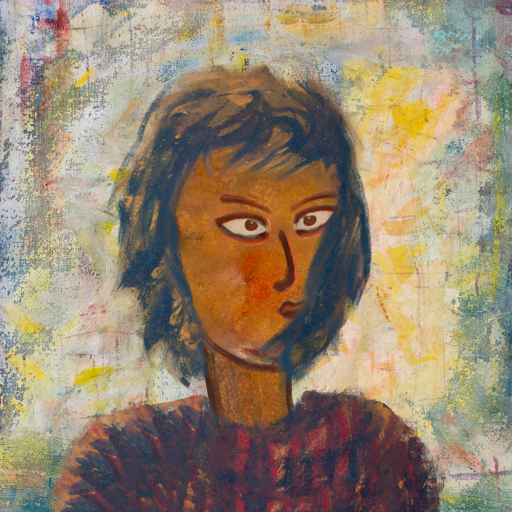
Background: Irani, Head And Neck Side: Pipe, Face Side: Roy_Bahadur, Bust: In_The_Sun, Hair Side: In_The_Sun, Head Accessory: Blank, Second Necklace: Blank, Necklace: Blank, Baby: Blank